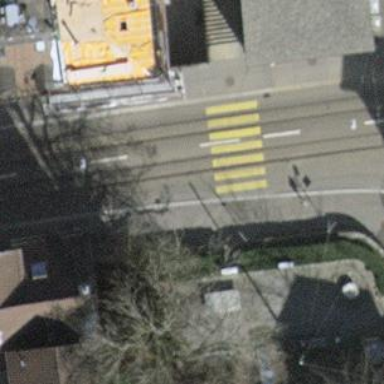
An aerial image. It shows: Tram crossing on the railway.